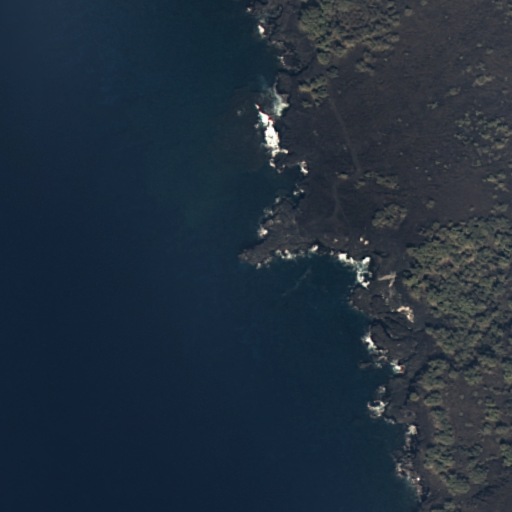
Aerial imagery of cape in Hawaii named Papakolea Point containing only unknown